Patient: sex M, age 80
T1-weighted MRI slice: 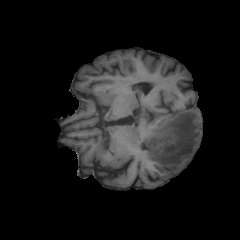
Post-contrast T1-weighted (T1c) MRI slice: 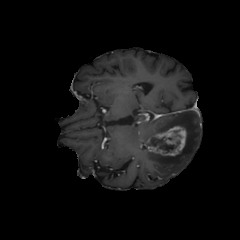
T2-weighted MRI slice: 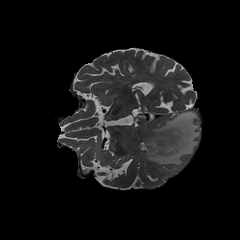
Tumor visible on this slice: yes
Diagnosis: Glioblastoma, IDH-wildtype
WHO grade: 4